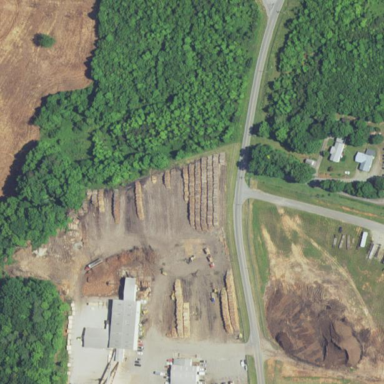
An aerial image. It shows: Industrial area dedicated to sawmill.